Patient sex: M
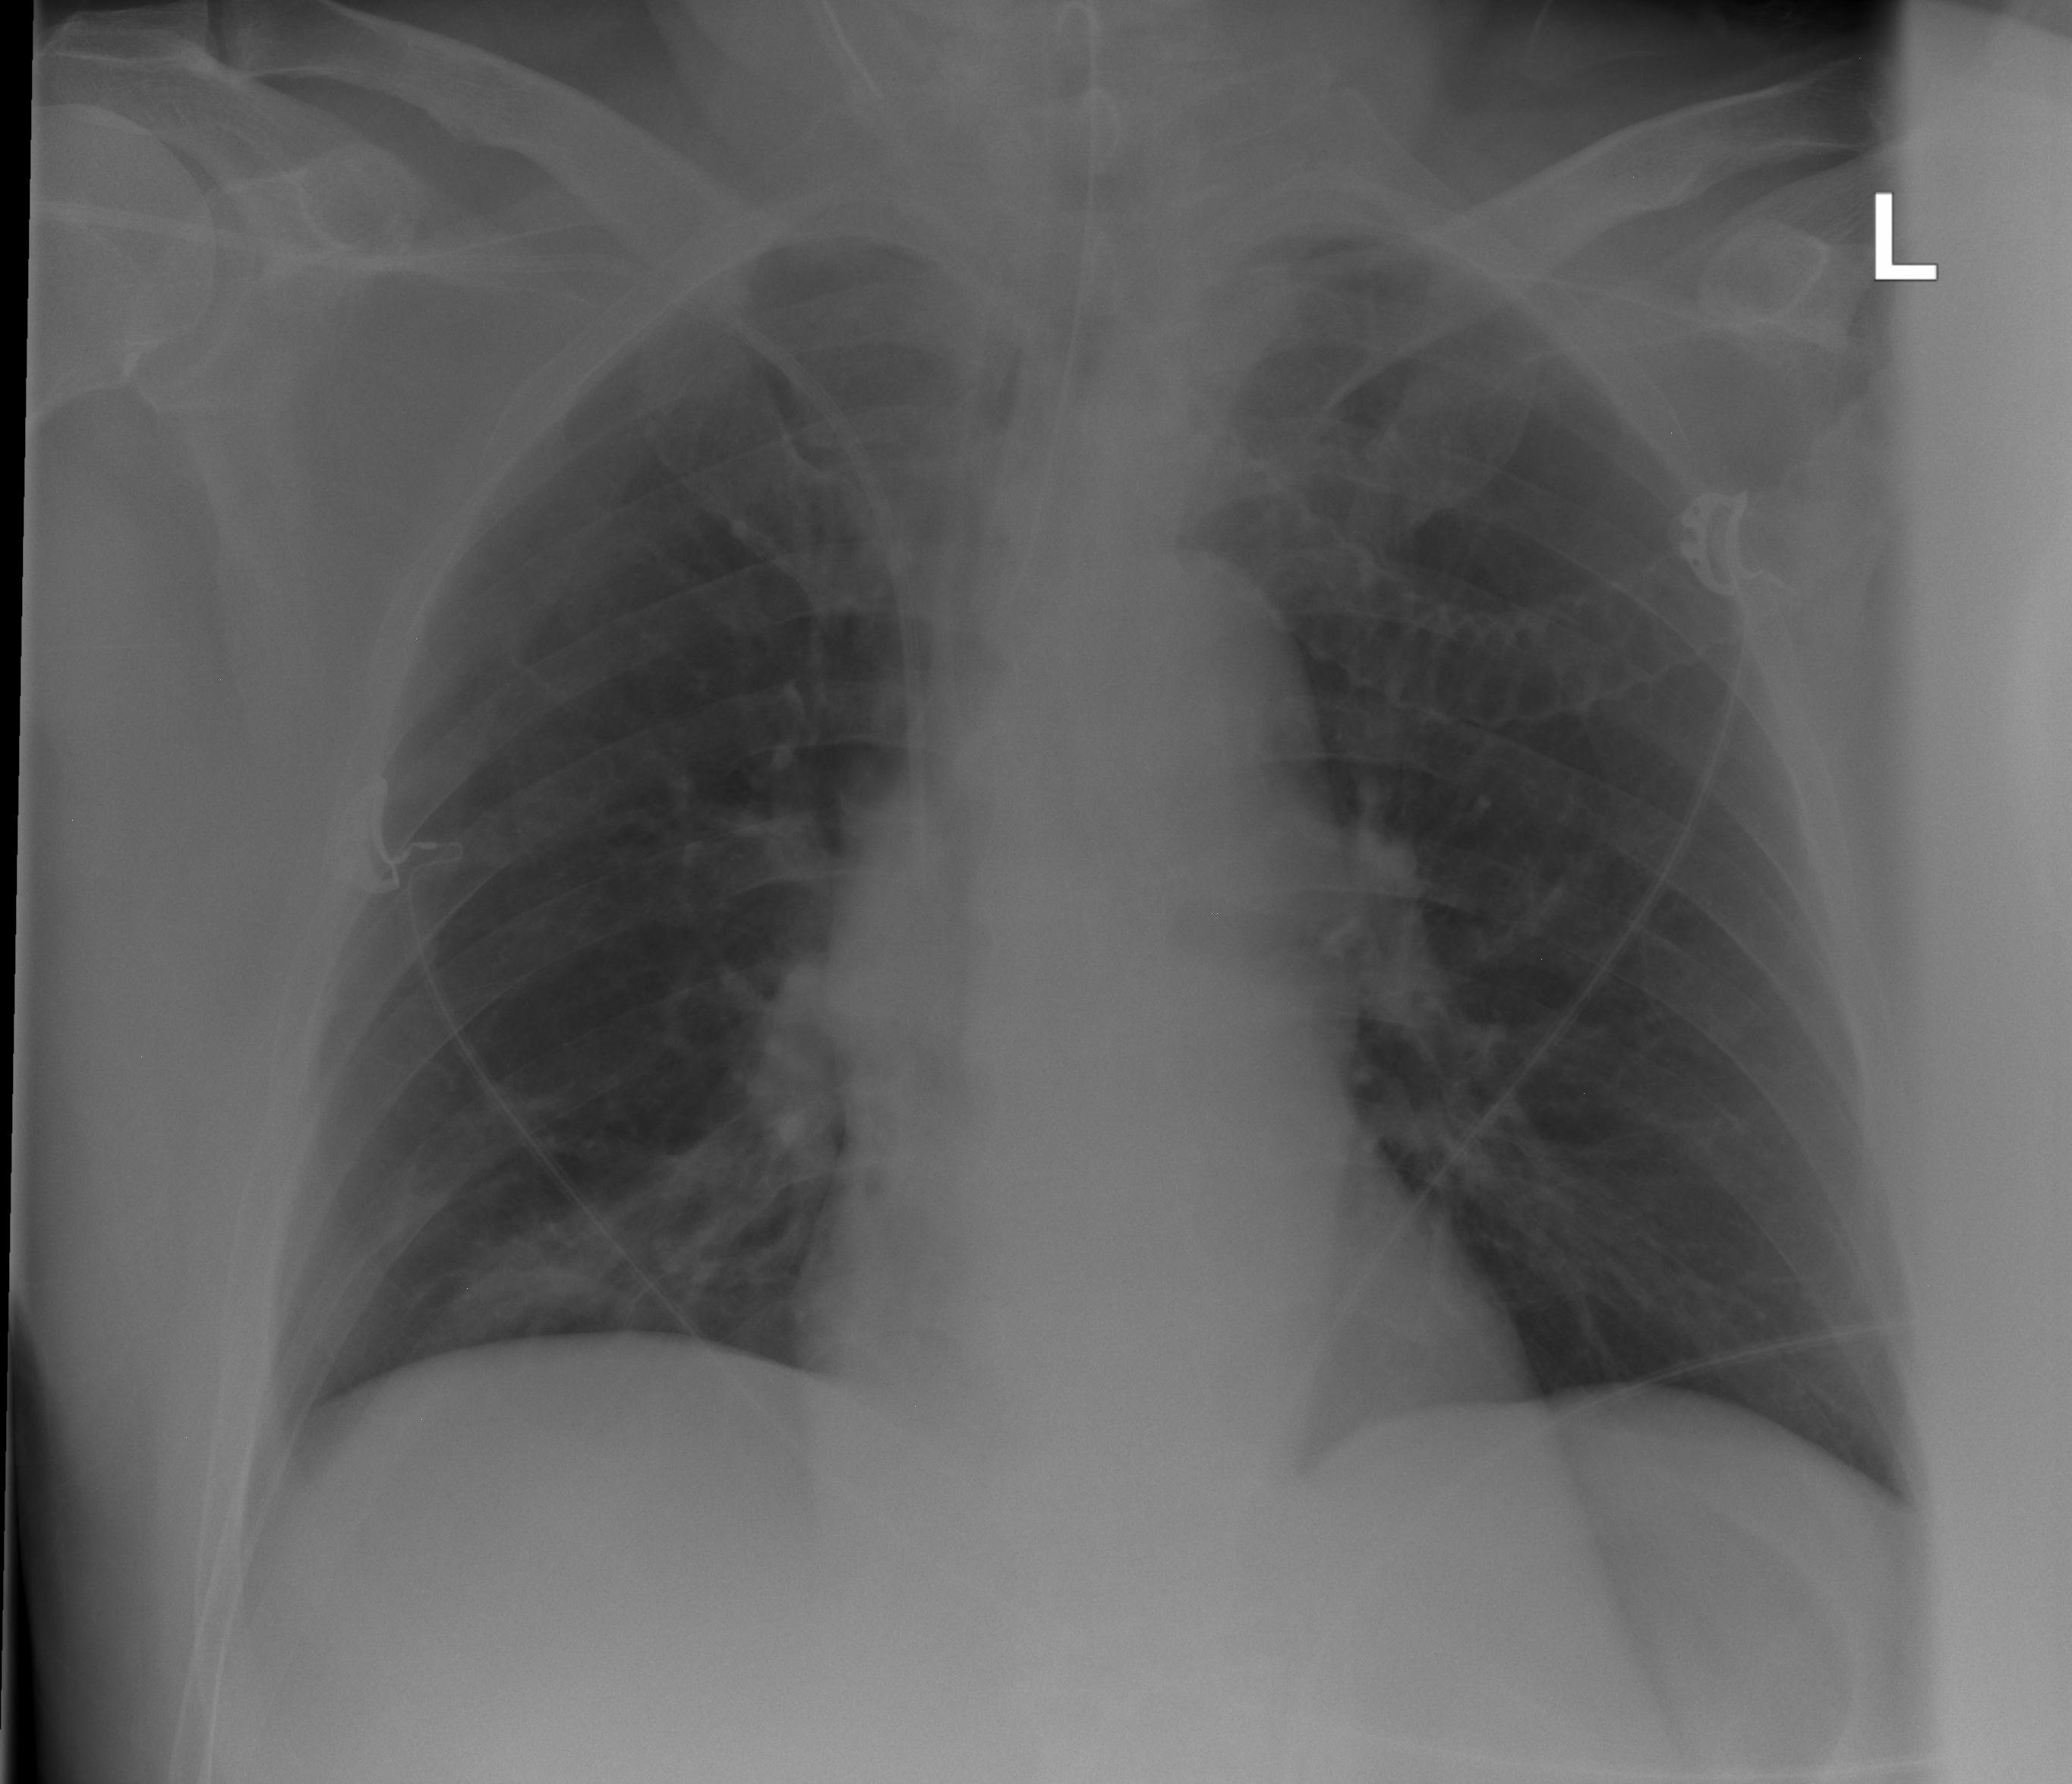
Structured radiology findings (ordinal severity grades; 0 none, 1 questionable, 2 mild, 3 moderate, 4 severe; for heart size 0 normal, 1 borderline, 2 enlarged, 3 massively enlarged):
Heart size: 0
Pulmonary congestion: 0
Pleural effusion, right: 0
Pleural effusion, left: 0
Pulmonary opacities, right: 1
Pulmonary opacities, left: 0
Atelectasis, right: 2
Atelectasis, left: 0